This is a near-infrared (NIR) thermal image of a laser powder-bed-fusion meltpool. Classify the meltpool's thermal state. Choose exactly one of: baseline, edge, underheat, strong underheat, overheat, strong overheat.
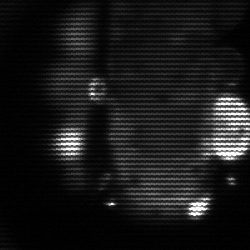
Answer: strong underheat